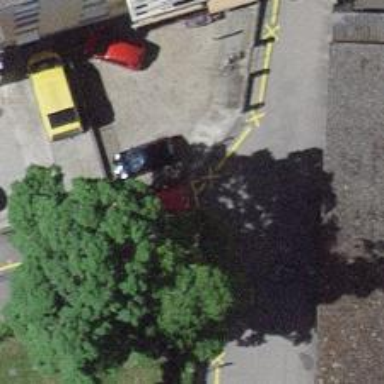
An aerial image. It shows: Car sharing facility.